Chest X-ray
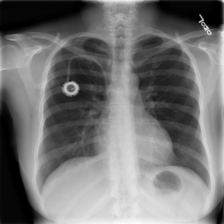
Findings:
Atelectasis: negative
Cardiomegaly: negative
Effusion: negative
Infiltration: negative
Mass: negative
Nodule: negative
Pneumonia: negative
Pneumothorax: negative
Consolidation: negative
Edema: negative
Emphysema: negative
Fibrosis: negative
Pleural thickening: negative
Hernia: negative